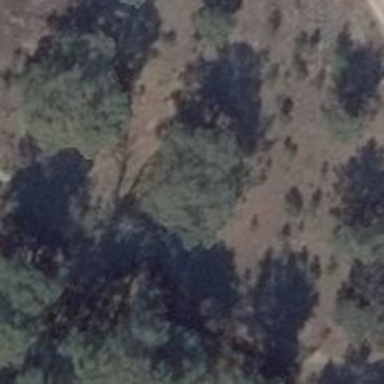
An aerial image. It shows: Single tag "natural: tree."